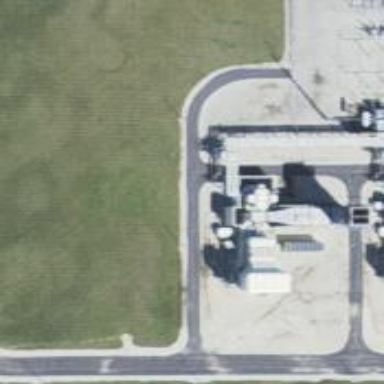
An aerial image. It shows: Gas turbine generator powered by gas.